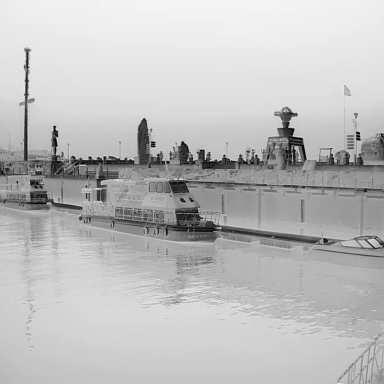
There are three objects shown in the infrared image, including two container_ships, and a canoe.